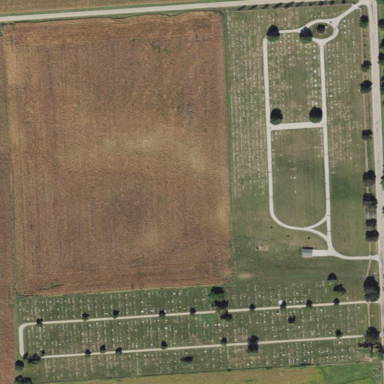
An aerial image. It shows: Cemetery.